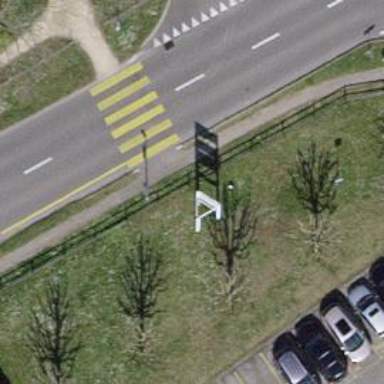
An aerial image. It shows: Marked crossing on the road.